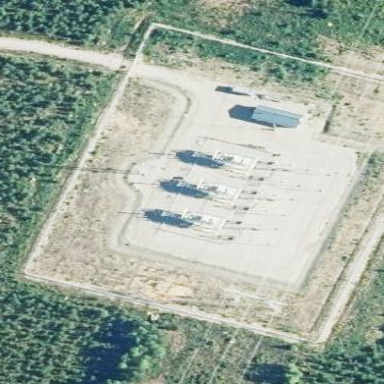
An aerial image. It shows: Compensation substation.